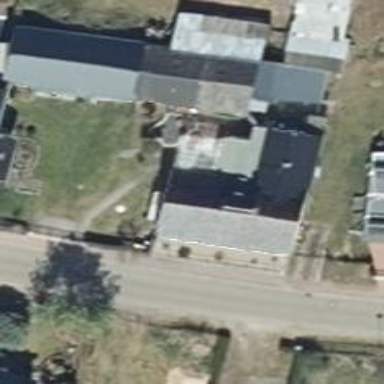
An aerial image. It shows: House with multiple building parts.